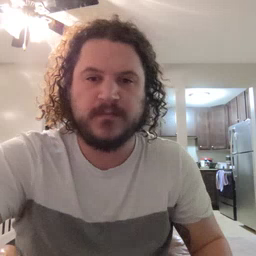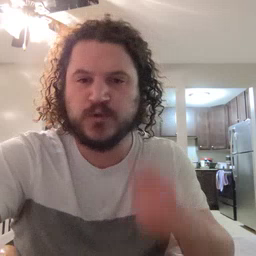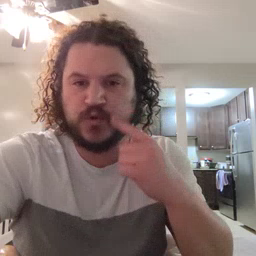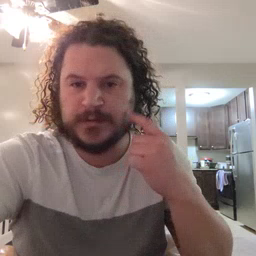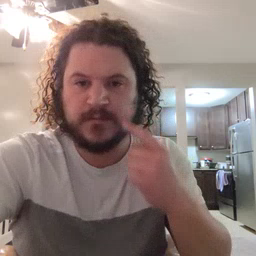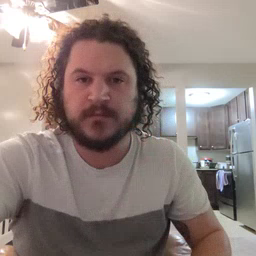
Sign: cheek